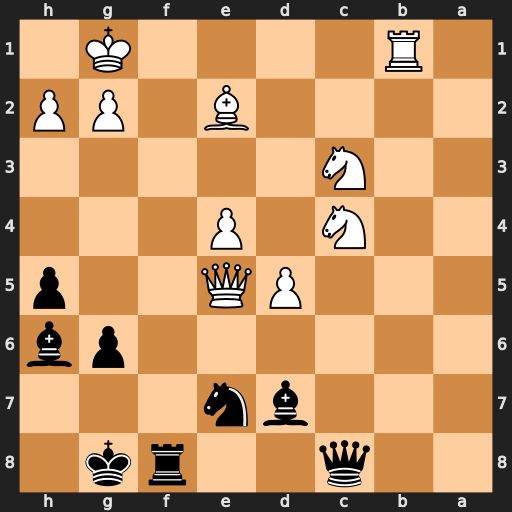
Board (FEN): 2q2rk1/3bn3/6pb/3PQ2p/2N1P3/2N5/4B1PP/1R4K1
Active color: b
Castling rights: -
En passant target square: -
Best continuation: Qc5+ Kh1 Bf4